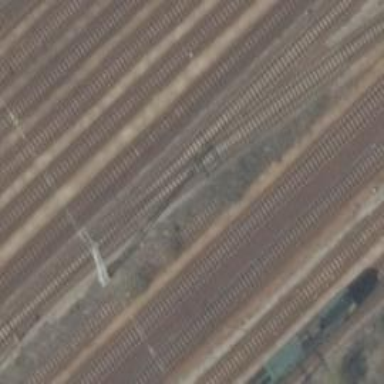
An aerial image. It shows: Disused railway yard.